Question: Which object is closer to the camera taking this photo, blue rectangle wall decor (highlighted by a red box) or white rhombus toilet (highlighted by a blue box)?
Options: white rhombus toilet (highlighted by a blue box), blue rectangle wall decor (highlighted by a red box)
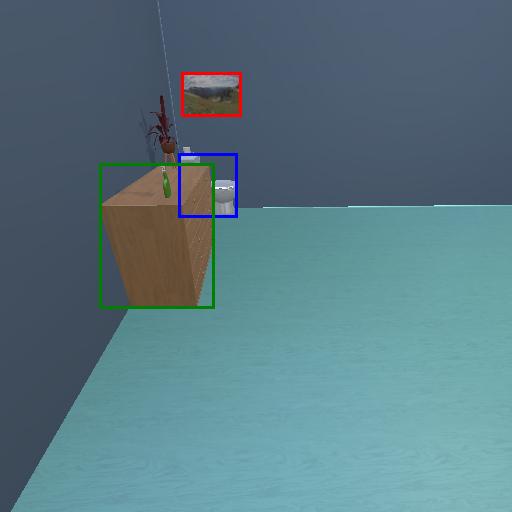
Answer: white rhombus toilet (highlighted by a blue box)